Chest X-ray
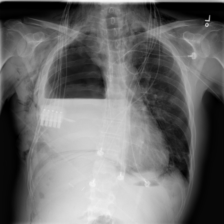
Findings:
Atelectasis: negative
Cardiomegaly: negative
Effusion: negative
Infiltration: negative
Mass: negative
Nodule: negative
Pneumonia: negative
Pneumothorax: negative
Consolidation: negative
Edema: negative
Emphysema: positive
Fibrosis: negative
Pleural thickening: positive
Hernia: negative